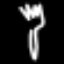
Label: fork